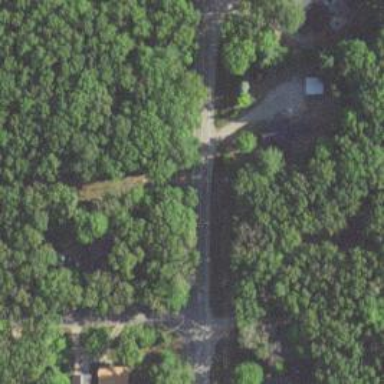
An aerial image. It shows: Driveway.